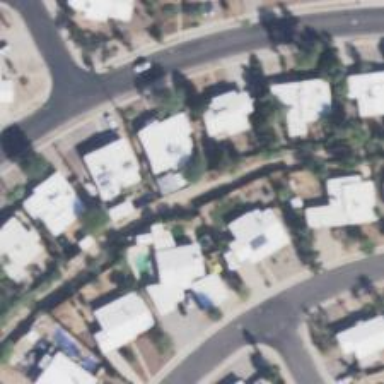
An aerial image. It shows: Alley classified as service road.